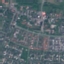
Label: Residential